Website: apple
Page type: customer-info-address
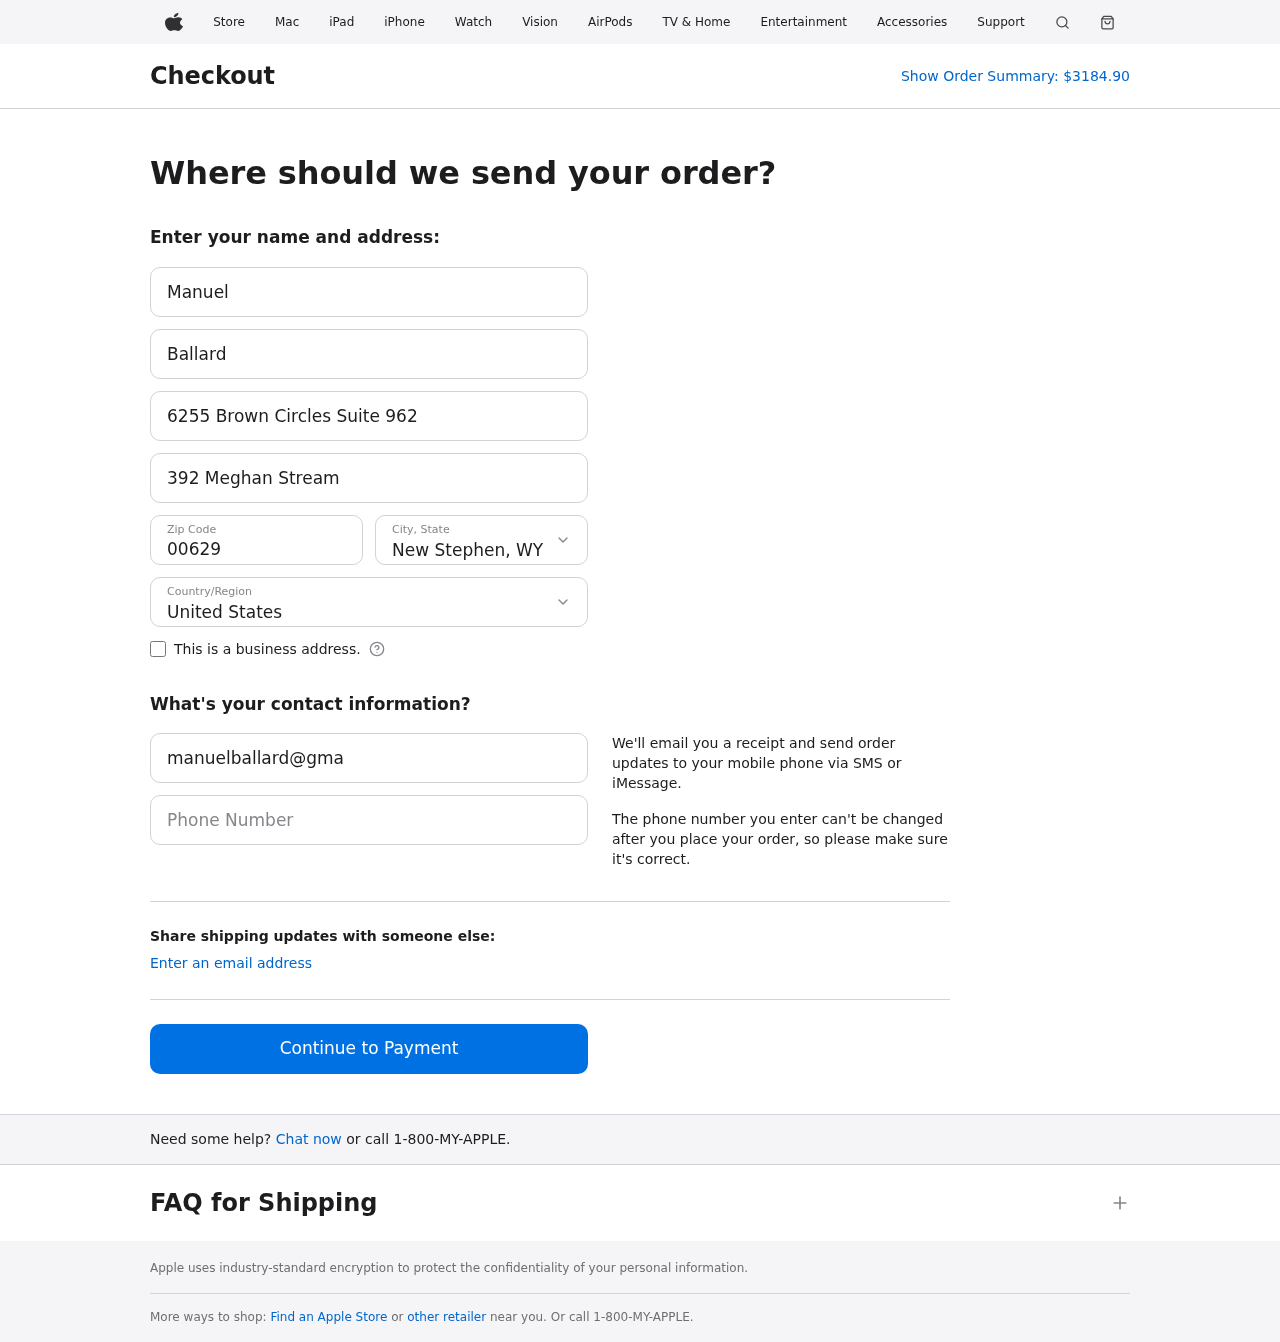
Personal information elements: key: PII_CITY_STATE
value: New Stephen, WY
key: PII_COUNTRY
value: United States
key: PII_EMAIL
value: manuelballard@gmail.com
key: PII_FIRSTNAME
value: Manuel
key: PII_LASTNAME
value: Ballard
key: PII_PHONE
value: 8504642064
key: PII_POSTCODE
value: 00629
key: PII_STREET
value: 6255 Brown Circles Suite 962
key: PII_STREET2
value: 392 Meghan Stream
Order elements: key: ORDER_TOTAL
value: $3184.90